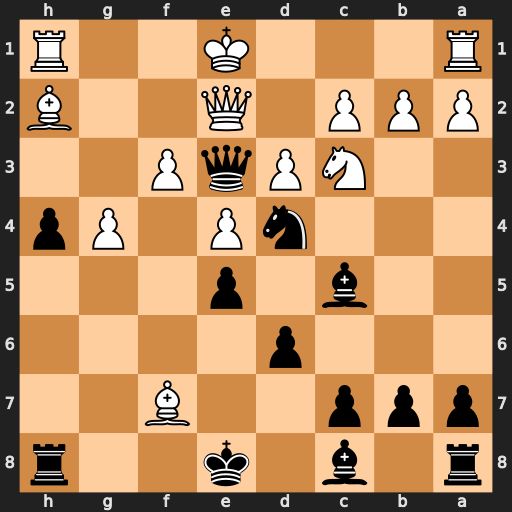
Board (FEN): r1b1k2r/ppp2B2/3p4/2b1p3/3nP1Pp/2NPqP2/PPP1Q2B/R3K2R
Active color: b
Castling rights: KQkq
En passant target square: -
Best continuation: Kxf7 Qxe3 Nxc2+ Kd2 Nxe3